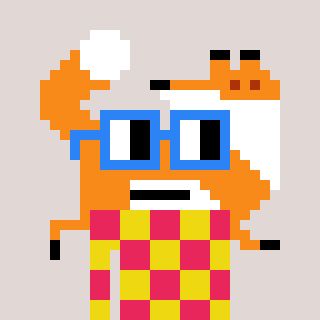
a pixel art character with square blue glasses, a fox-shaped head and a yellow-colored body on a warm background